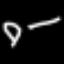
Label: pencil